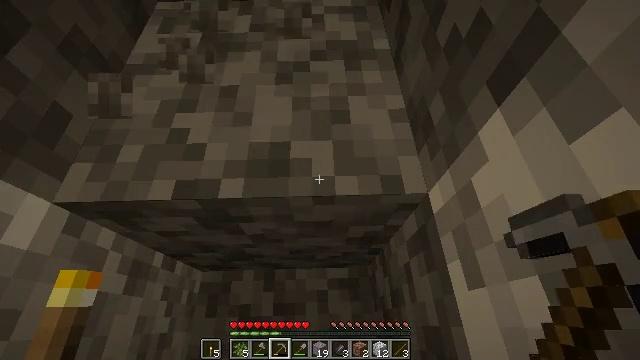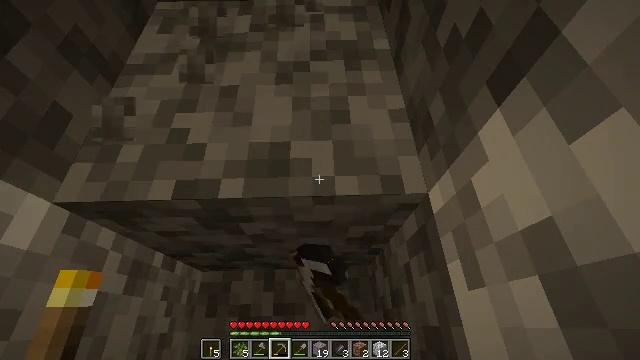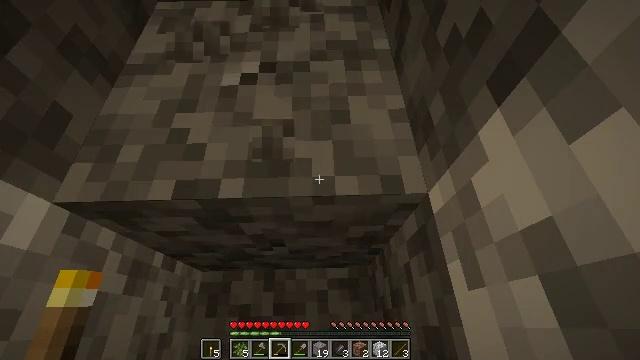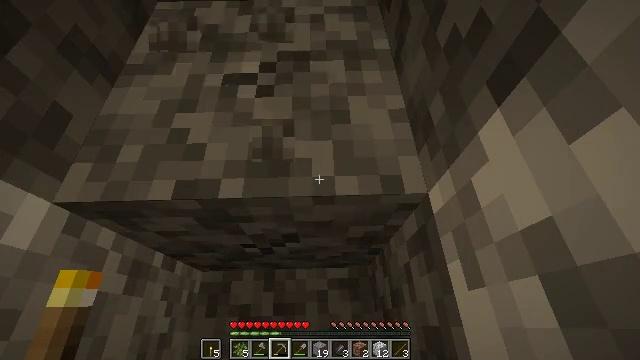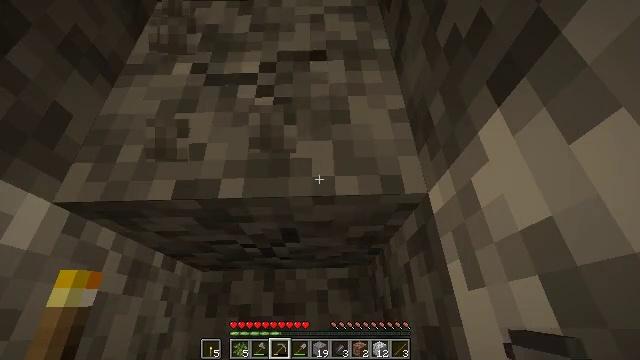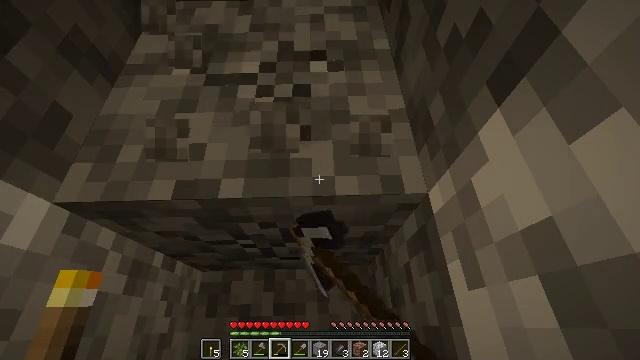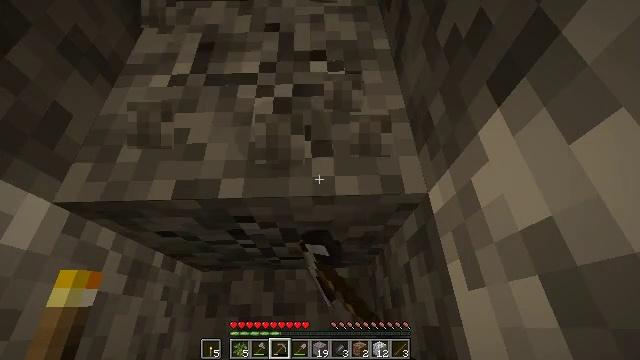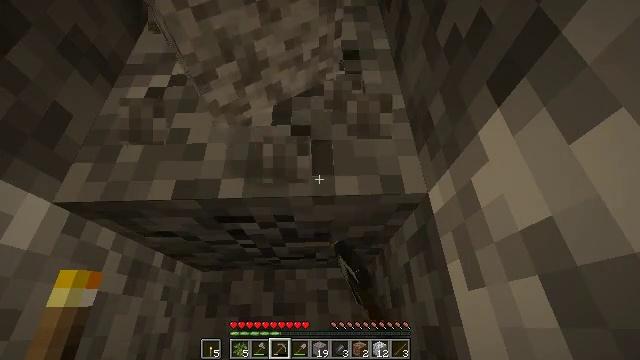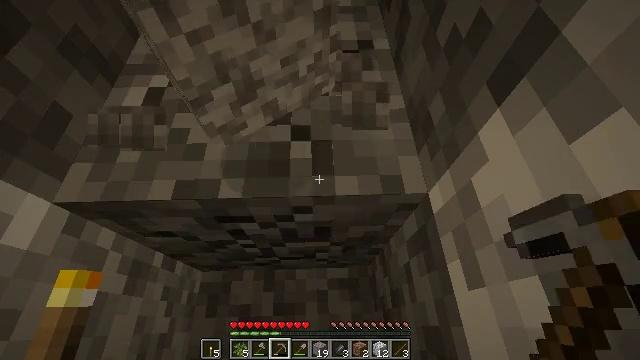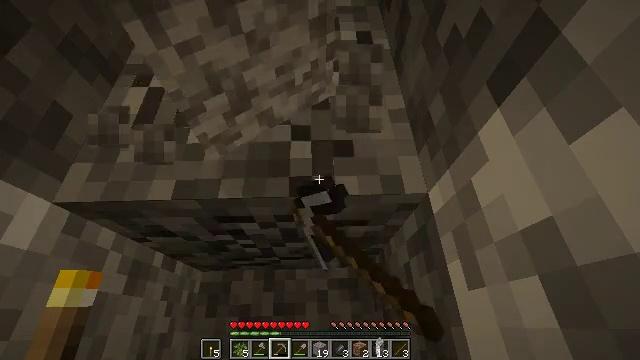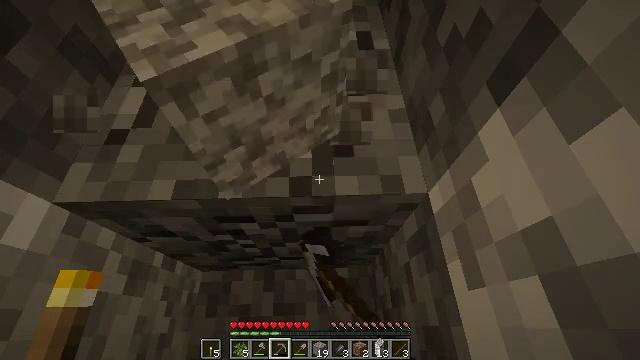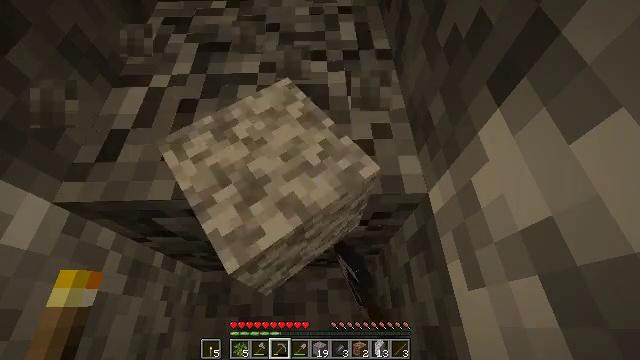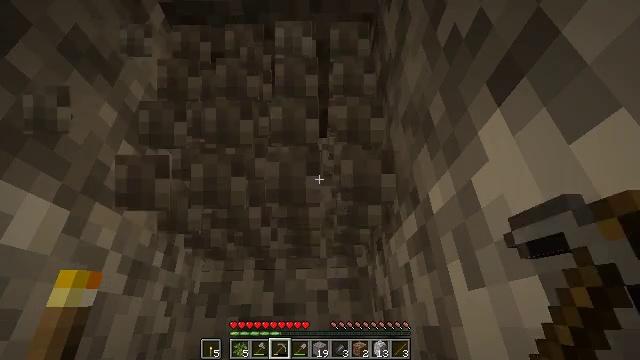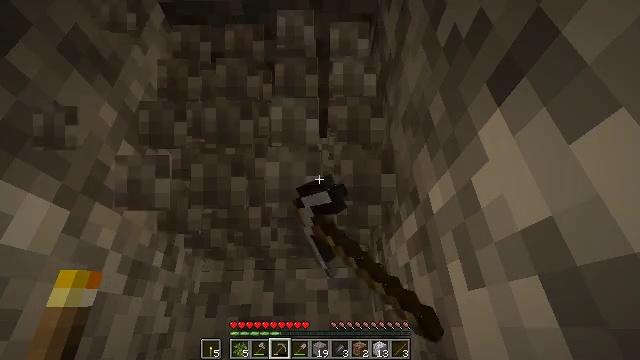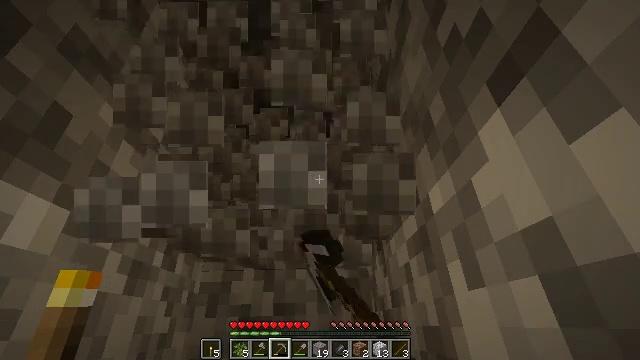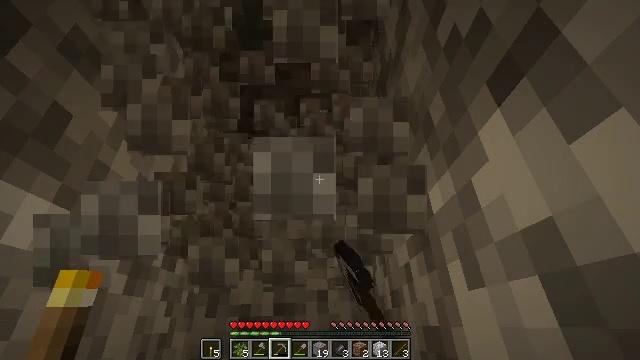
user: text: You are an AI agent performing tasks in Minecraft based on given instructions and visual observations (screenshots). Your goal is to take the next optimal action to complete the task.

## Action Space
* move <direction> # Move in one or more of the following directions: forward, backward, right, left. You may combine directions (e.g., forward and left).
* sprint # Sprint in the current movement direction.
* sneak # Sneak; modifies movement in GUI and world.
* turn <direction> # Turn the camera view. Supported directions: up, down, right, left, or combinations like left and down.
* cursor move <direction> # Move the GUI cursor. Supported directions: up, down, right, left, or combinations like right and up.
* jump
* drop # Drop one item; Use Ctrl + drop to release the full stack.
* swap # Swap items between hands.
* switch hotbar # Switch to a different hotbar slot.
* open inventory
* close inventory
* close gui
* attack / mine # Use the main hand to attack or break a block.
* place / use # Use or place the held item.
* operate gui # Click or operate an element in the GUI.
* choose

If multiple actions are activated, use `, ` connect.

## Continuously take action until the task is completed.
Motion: motion action
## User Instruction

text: Collect stone from the mine.
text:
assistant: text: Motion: attack / mine
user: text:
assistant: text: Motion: attack / mine
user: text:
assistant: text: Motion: attack / mine
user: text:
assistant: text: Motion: attack / mine
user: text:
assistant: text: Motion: attack / mine
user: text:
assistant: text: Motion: attack / mine
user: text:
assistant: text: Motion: attack / mine
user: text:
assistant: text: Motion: attack / mine
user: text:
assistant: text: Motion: attack / mine
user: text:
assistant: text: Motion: attack / mine
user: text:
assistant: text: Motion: attack / mine
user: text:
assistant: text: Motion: attack / mine
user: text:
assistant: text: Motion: attack / mine
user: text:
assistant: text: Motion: attack / mine
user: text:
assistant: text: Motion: attack / mine
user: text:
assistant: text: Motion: attack / mine
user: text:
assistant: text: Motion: attack / mine
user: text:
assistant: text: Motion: attack / mine
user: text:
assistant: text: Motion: attack / mine
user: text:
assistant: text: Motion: attack / mine
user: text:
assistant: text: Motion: attack / mine
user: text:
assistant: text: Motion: attack / mine
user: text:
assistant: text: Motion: attack / mine
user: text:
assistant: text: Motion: attack / mine
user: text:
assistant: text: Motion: attack / mine
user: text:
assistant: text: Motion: attack / mine
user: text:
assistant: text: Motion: attack / mine
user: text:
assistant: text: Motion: attack / mine
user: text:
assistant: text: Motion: attack / mine
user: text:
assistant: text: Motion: attack / mine